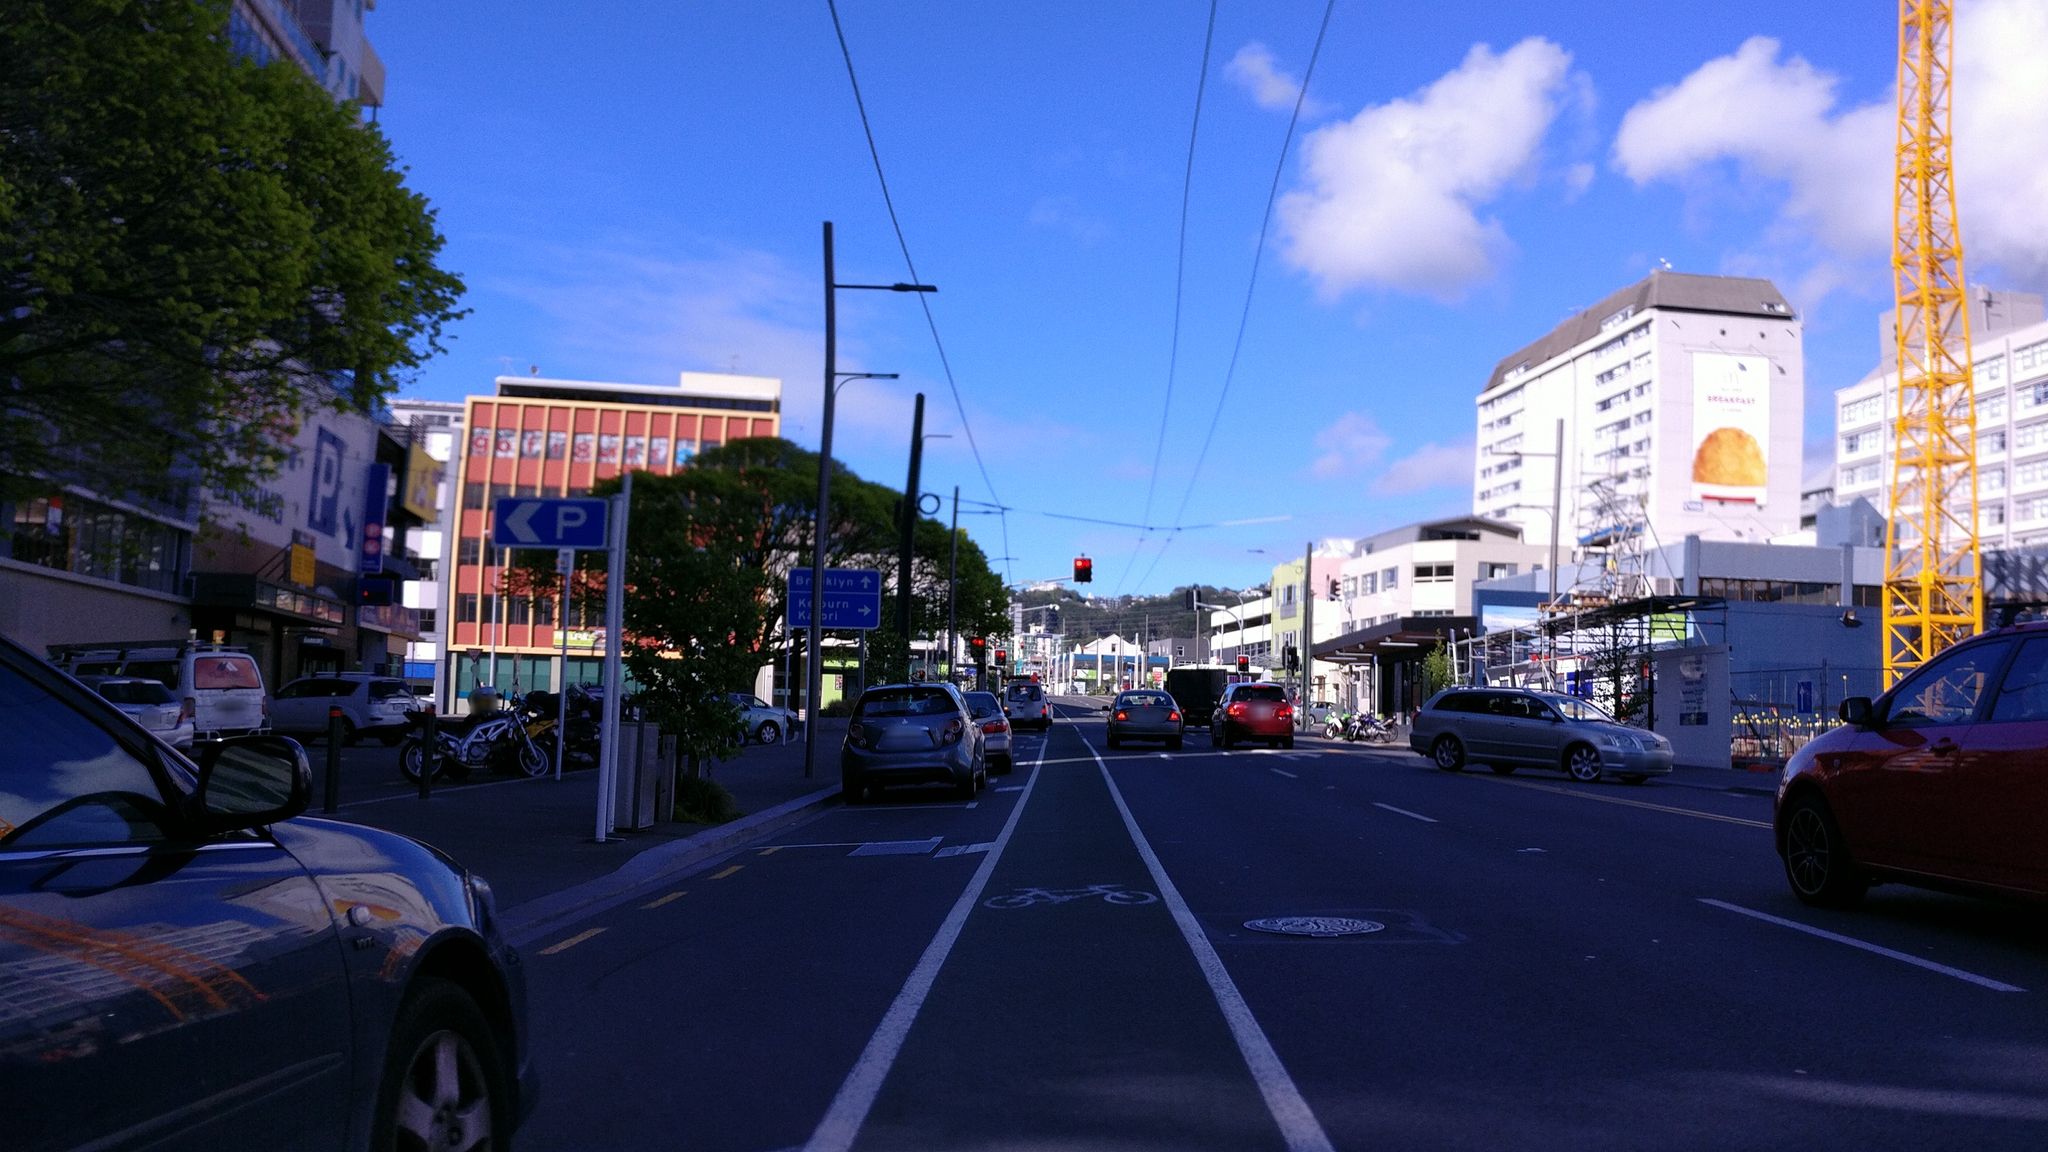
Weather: clear
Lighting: day
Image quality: good
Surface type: cycling surface
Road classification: pedestrian, service, footway
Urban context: urban centre
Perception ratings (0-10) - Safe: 3.27, Lively: 8.18, Beautiful: 2.6, Boring: 1.23, Depressing: 1.42, Wealthy: 7.15